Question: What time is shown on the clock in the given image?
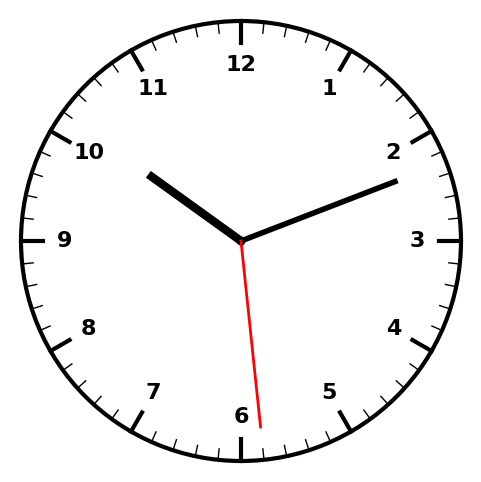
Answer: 10:11:29